Interaction volume radius: 5 \u00c5
Interaction volume height: 45 \u00c5
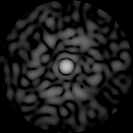
Disorder parameter: 0.8622